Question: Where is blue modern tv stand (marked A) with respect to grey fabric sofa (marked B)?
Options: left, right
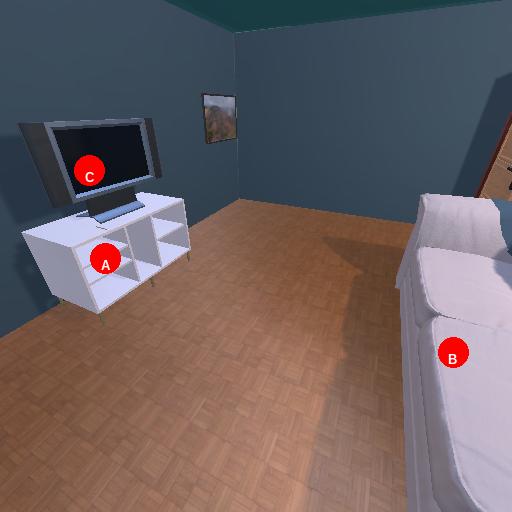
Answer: left